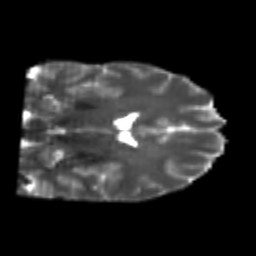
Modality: T2w
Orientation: coronal
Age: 25
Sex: male
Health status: healthy
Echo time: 0.074 s